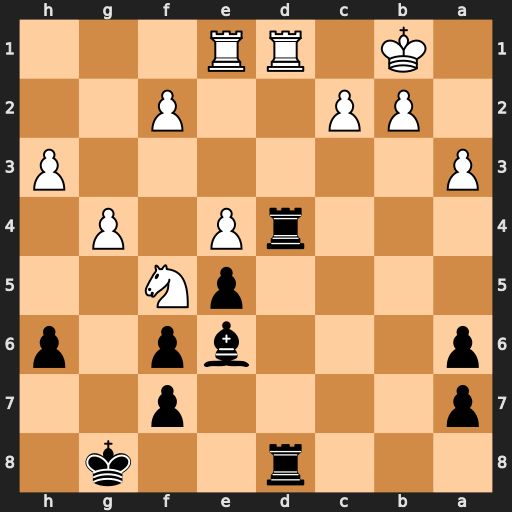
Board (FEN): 3r2k1/p4p2/p3bp1p/4pN2/3rP1P1/P6P/1PP2P2/1K1RR3
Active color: b
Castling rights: -
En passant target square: -
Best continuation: Rxd1+ Rxd1 Rxd1#